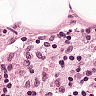
Metastatic tissue present: no